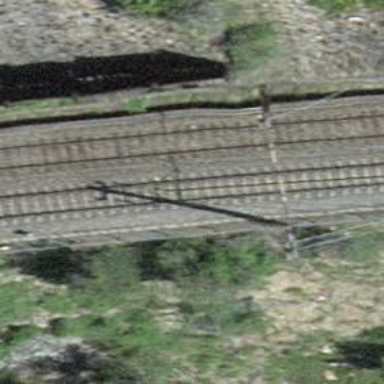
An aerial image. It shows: Railway track with contact lines for electrification.